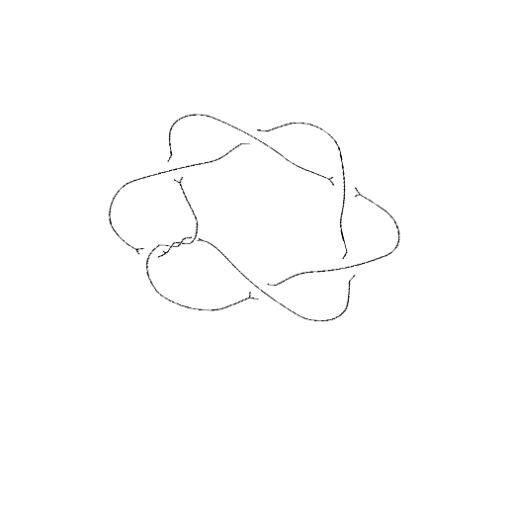
Crossing number: 9